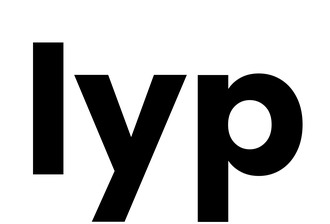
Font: Poppins-Bold